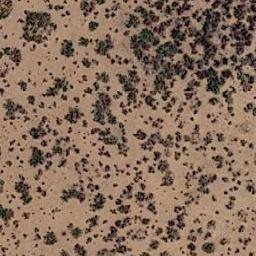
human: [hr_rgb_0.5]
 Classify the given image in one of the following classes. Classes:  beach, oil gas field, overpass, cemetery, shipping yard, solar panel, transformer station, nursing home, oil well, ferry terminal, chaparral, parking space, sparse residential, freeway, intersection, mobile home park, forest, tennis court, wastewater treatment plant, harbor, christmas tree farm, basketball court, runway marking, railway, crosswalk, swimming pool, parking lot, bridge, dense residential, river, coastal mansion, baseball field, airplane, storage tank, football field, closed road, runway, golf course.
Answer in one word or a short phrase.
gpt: chaparral